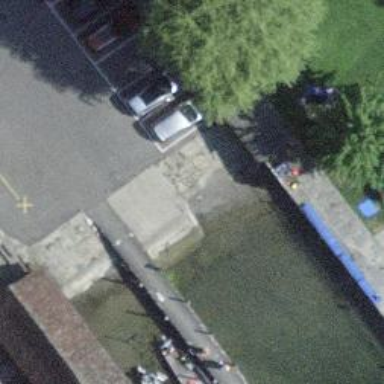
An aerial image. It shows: Slipway on leisure land.